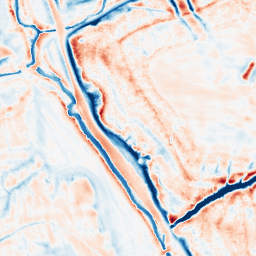
Category: edge_preserving
Decomposition family: bilateral
Decomposition parameters: d: 21
sigma_color: 150
sigma_space: 100
Upsampling method: sinc_blackman
Upsampling parameters: scale: 4
kernel_size: 16
Upsampling scale: 4